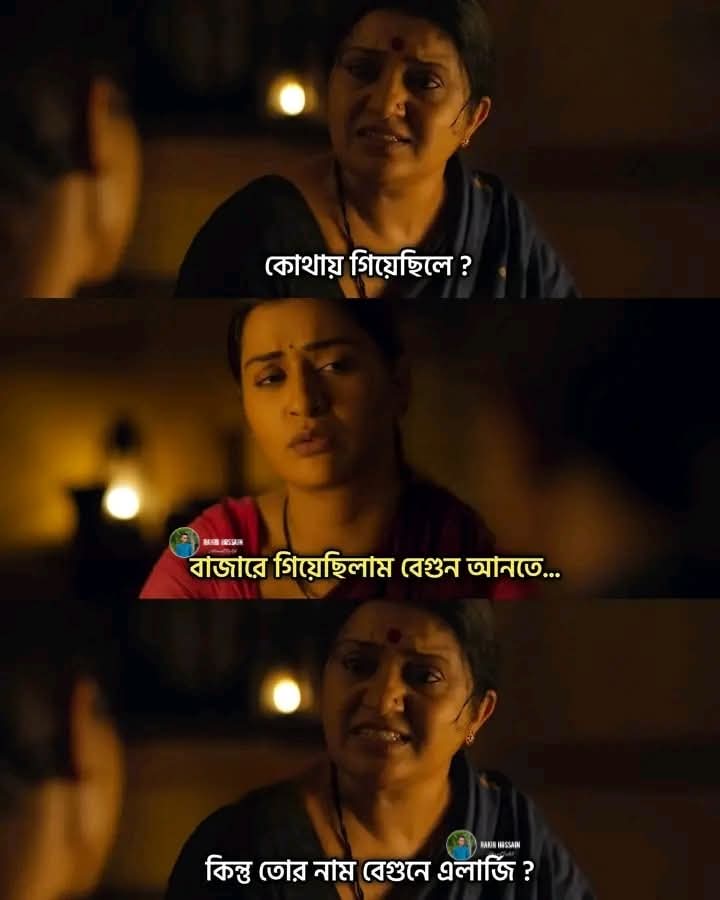
Text: কোথায় গিয়েছিলে?
বাজারে গিয়েছিলাম বেগুন আনতে...
কিন্তু তোর নাম বেগুনে এলার্জি?
Label: Non Hate